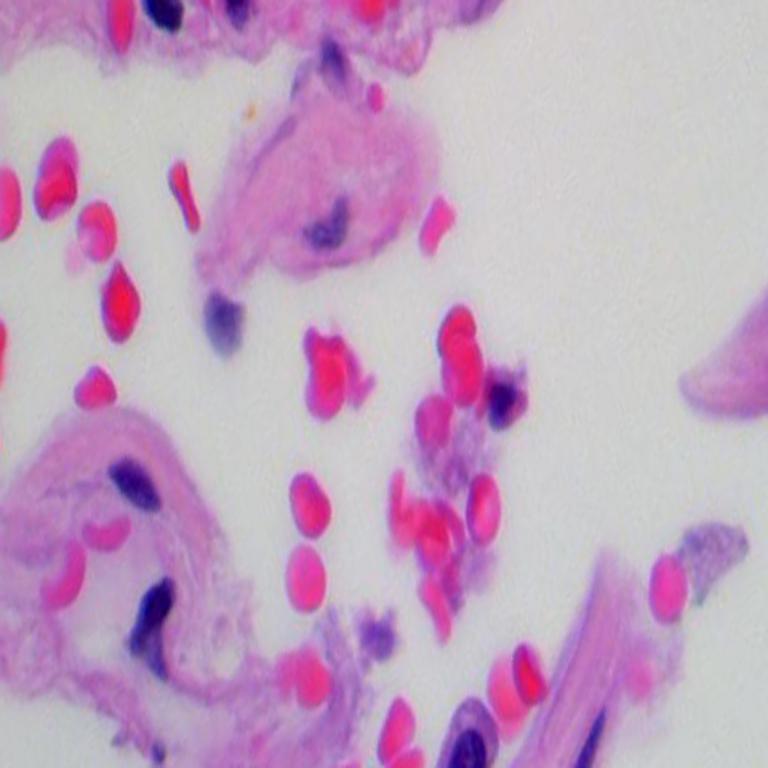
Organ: lung
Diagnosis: benign